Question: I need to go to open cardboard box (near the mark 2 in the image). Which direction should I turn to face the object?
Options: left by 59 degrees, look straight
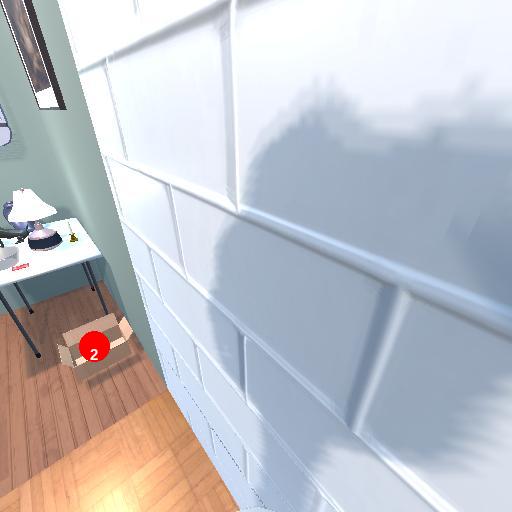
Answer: left by 59 degrees